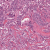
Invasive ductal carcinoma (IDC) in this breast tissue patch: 1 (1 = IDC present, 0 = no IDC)